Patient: sex F, age 68
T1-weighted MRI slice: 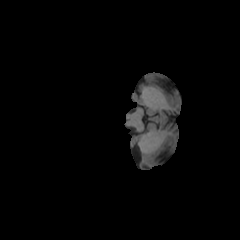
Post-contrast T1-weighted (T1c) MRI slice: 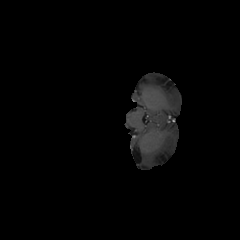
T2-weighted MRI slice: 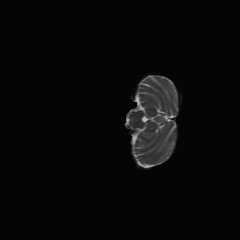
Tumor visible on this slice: no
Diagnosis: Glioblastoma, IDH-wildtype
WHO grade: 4